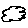
Label: cloud